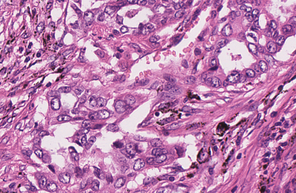
Tumor epithelial tissue: yes
Tumor-associated stroma tissue: yes
Normal tissue: no